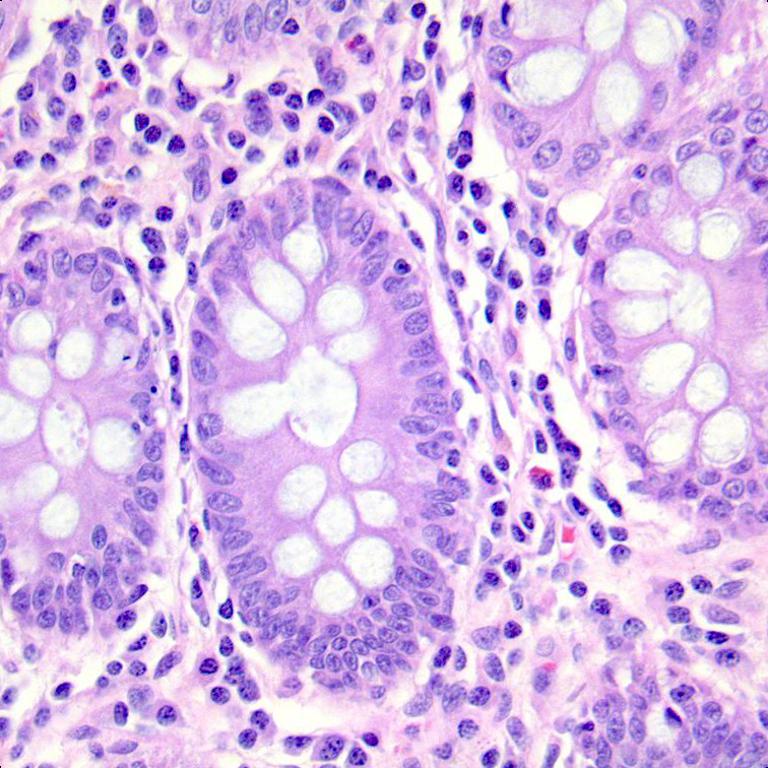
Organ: colon
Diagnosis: benign